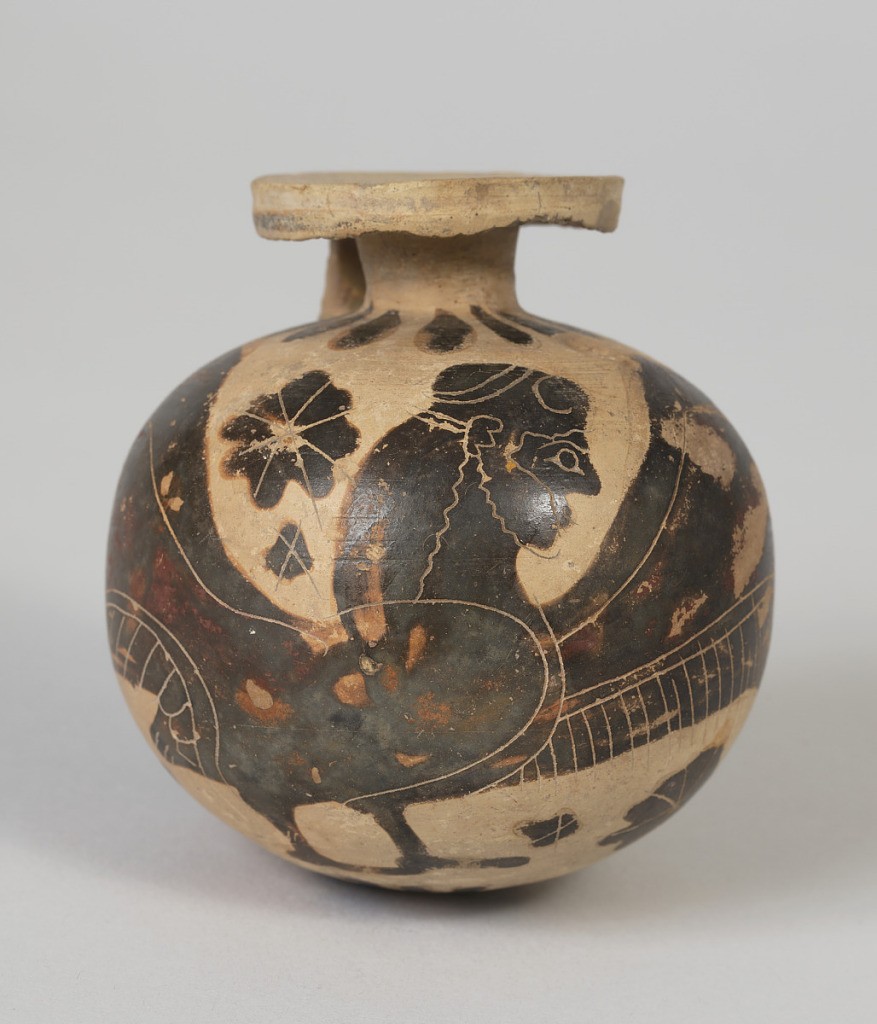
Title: Aryballos
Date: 7th century to 6th century B.C.
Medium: Terracotta with painted decoration
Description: Small spherical jug with flat mouth and strap handle. Surface decoration of male siren or a bird with bearded male head, blob rosettes of different sizes; petals or toungues on shoulder and around depression at base; black band on edge of mouth; purple on central part of wings; no traces of added white.